RGB frame:
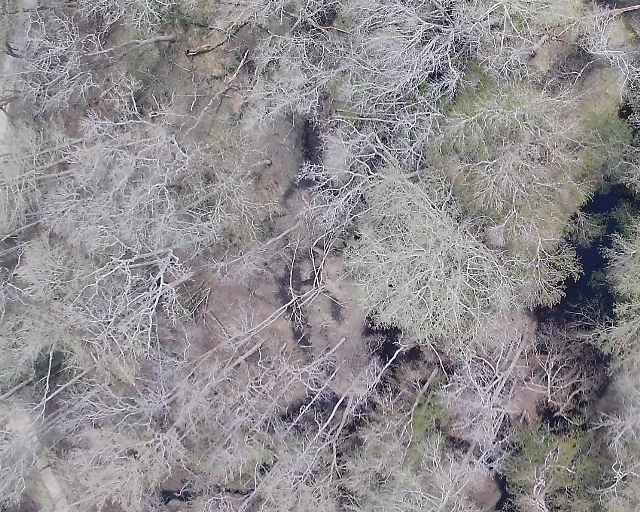
Thermal frame:
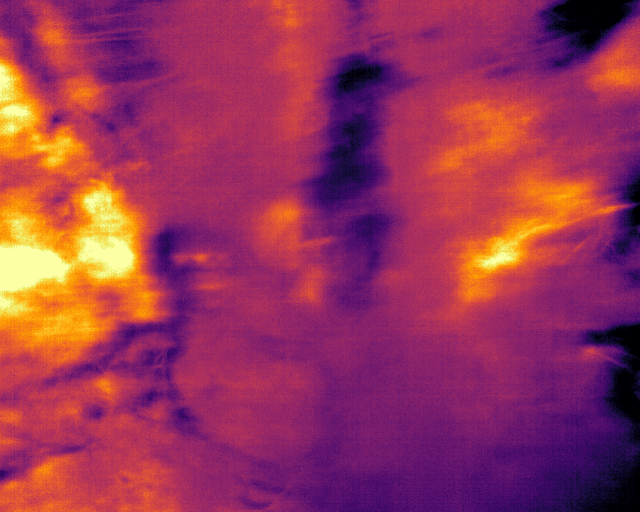
Captured: 2026-02-26 03:47:01
Pixels at or above 80 °C: 0 (fraction of frame: 0)